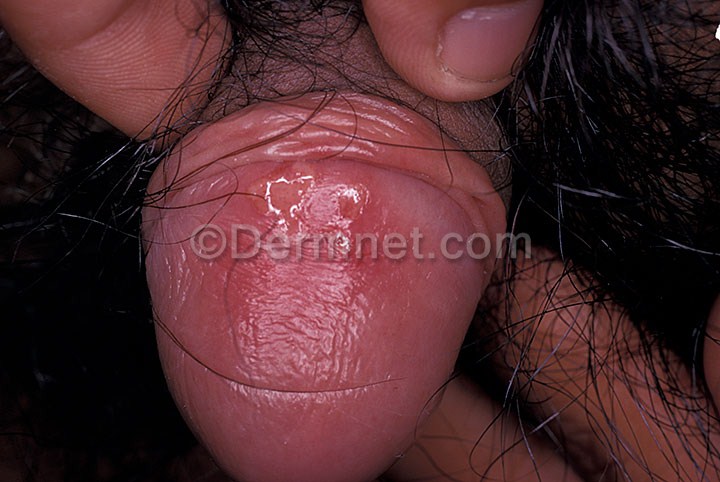
Disease: Herpes HPV and other STDs Photos